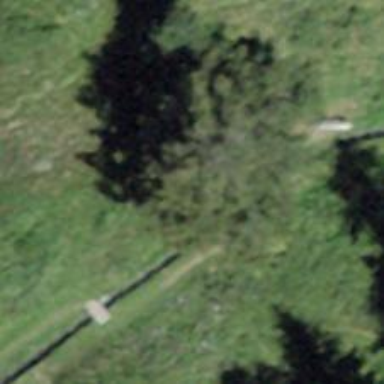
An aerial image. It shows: Bench for seating.